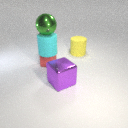
small red rubber cube below large cyan rubber cylinder